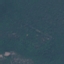
Land use / land cover: Forest